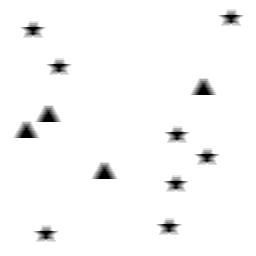
Squares: 0
Triangles: 4
Stars: 8
Total shapes: 12